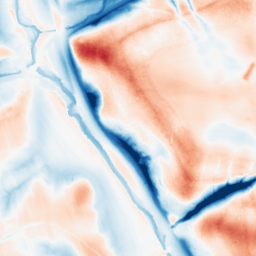
Category: trend_removal
Decomposition family: local_polynomial
Decomposition parameters: window_size: 51
degree: 1
Upsampling method: bspline
Upsampling parameters: scale: 2
Upsampling scale: 2